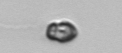
Label: Heterocapsa_rotundata